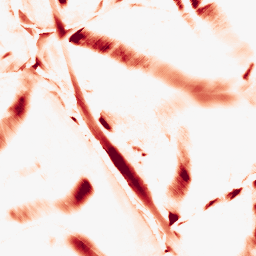
Category: morphological
Decomposition family: morphological_diamond
Decomposition parameters: operation: opening
radius: 20
Upsampling method: sinc_hamming
Upsampling parameters: scale: 2
kernel_size: 8
Upsampling scale: 2